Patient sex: M
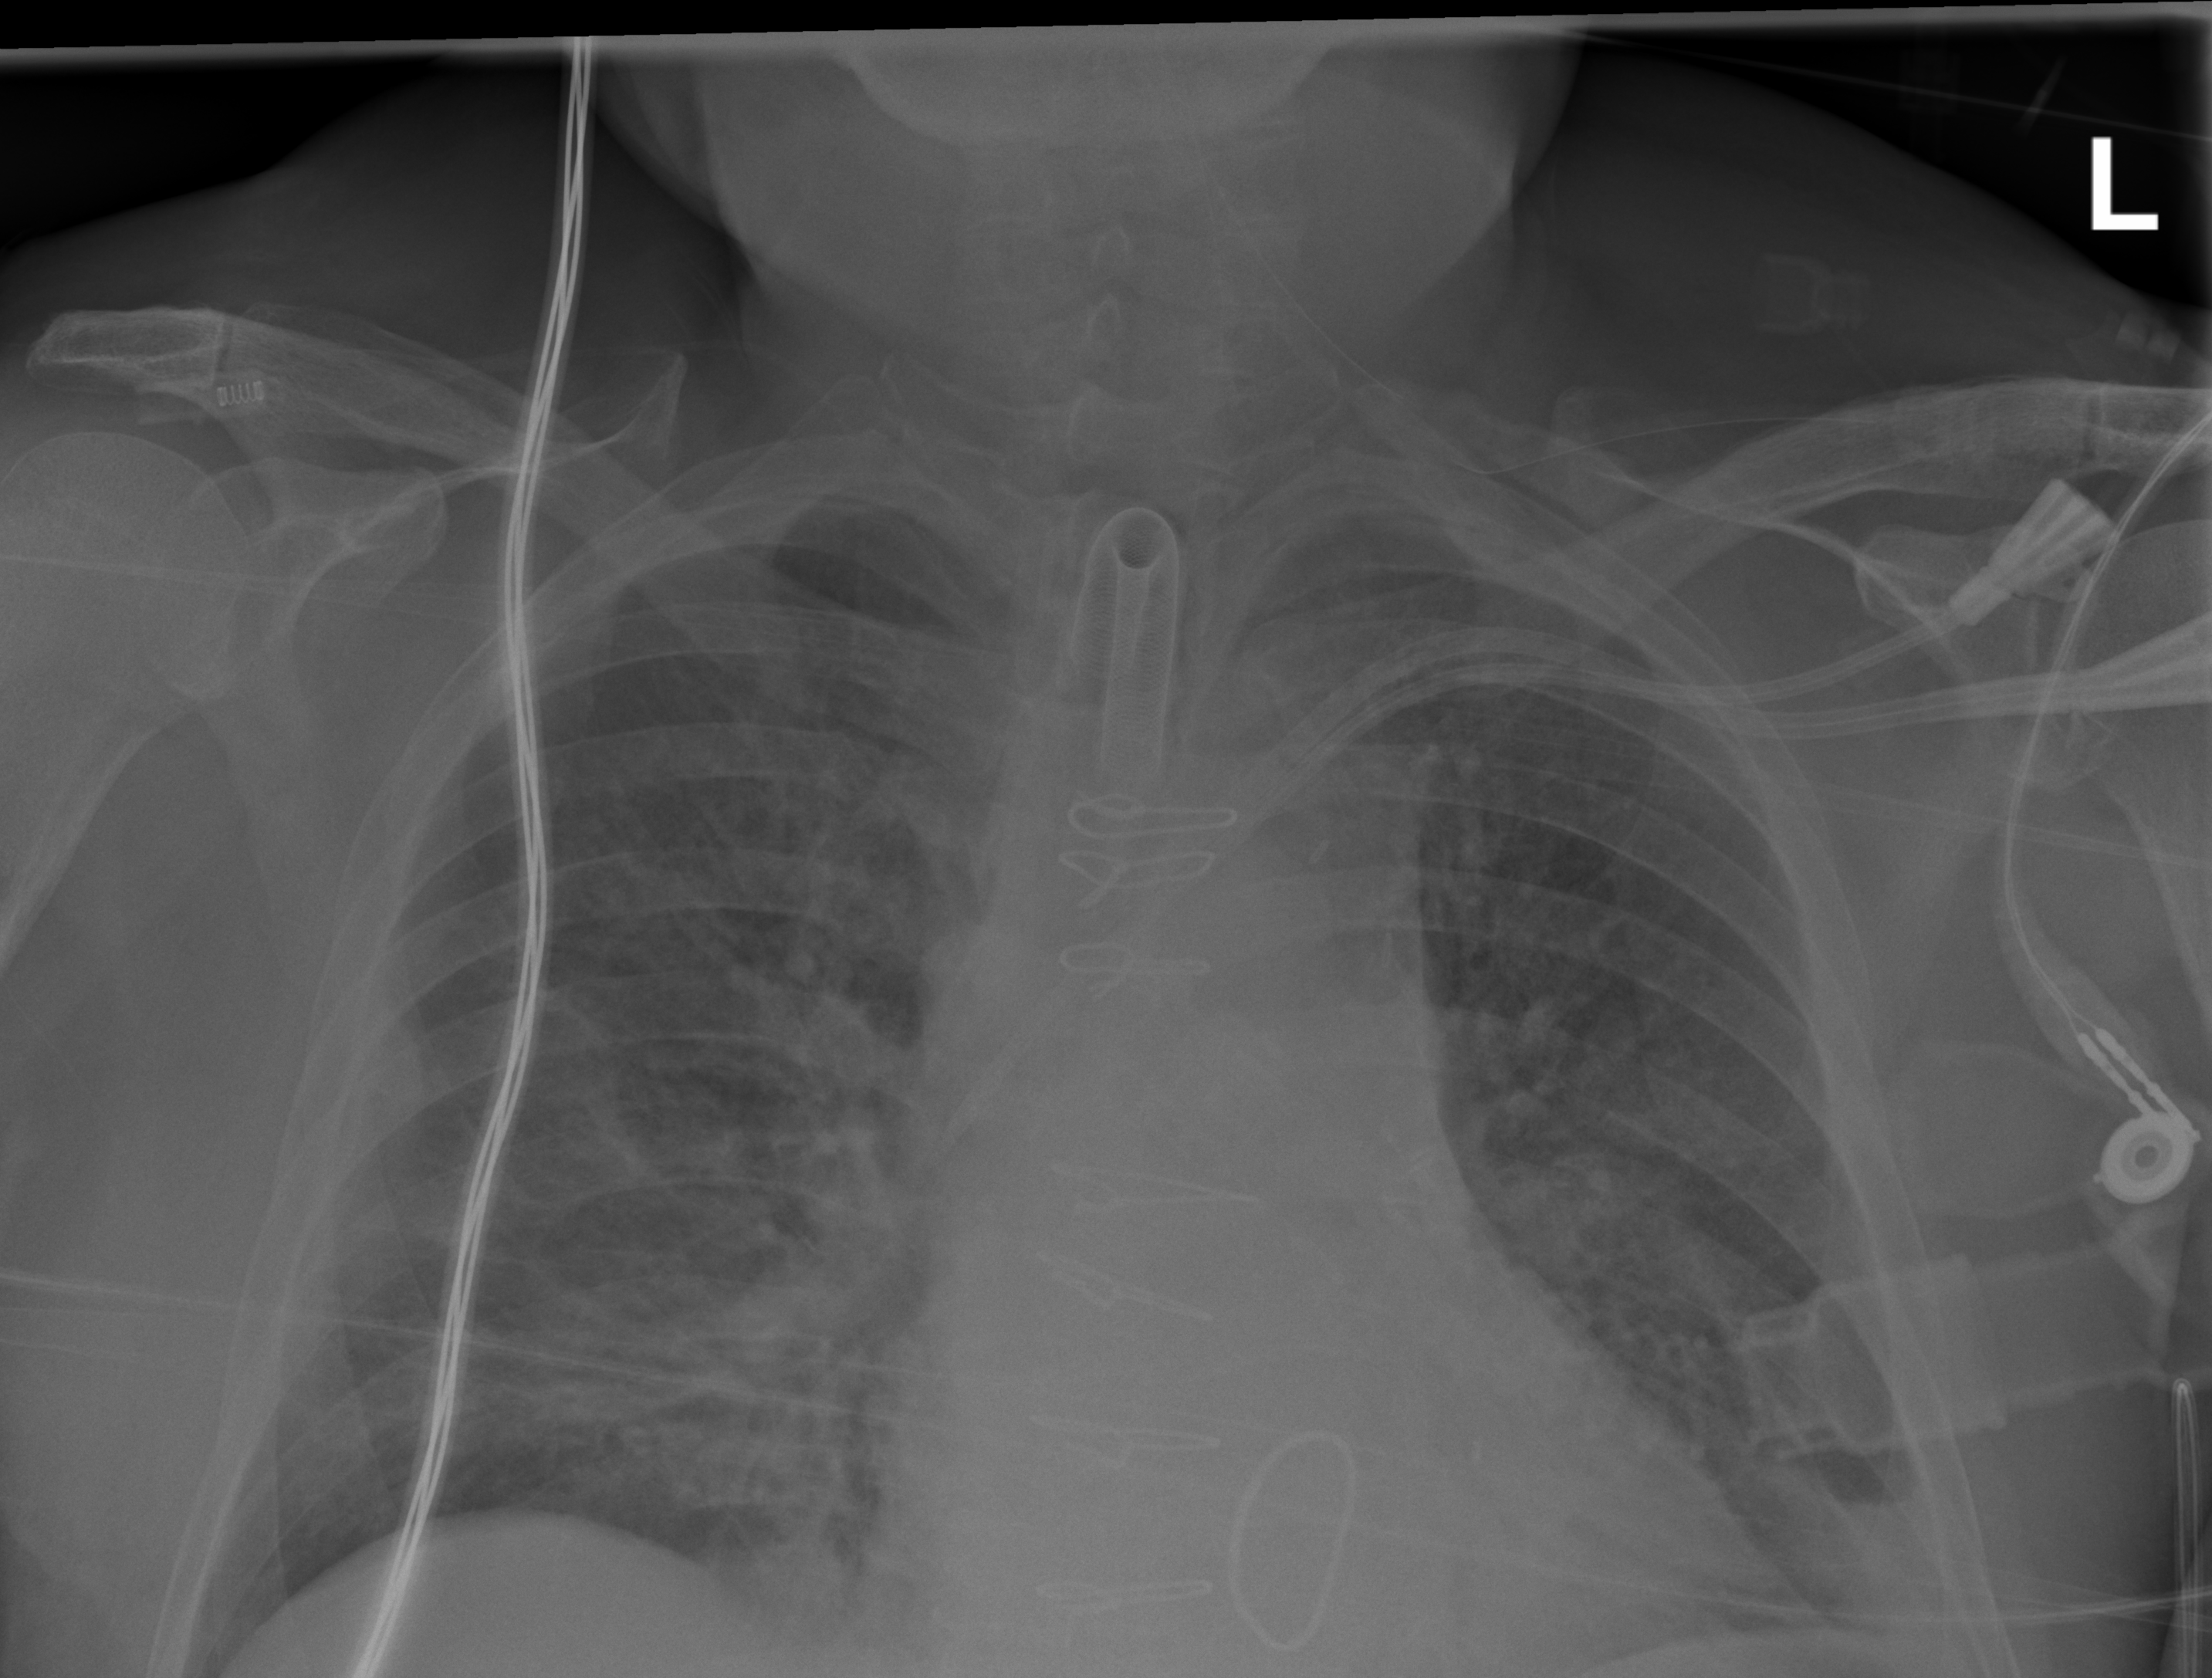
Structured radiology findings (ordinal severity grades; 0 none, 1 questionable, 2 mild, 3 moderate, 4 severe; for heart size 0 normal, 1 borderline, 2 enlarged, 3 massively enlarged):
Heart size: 1
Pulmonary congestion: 2
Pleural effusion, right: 0
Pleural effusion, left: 2
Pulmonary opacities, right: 2
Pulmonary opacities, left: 0
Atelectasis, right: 2
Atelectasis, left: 2